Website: bh-photo
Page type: customer-info-address
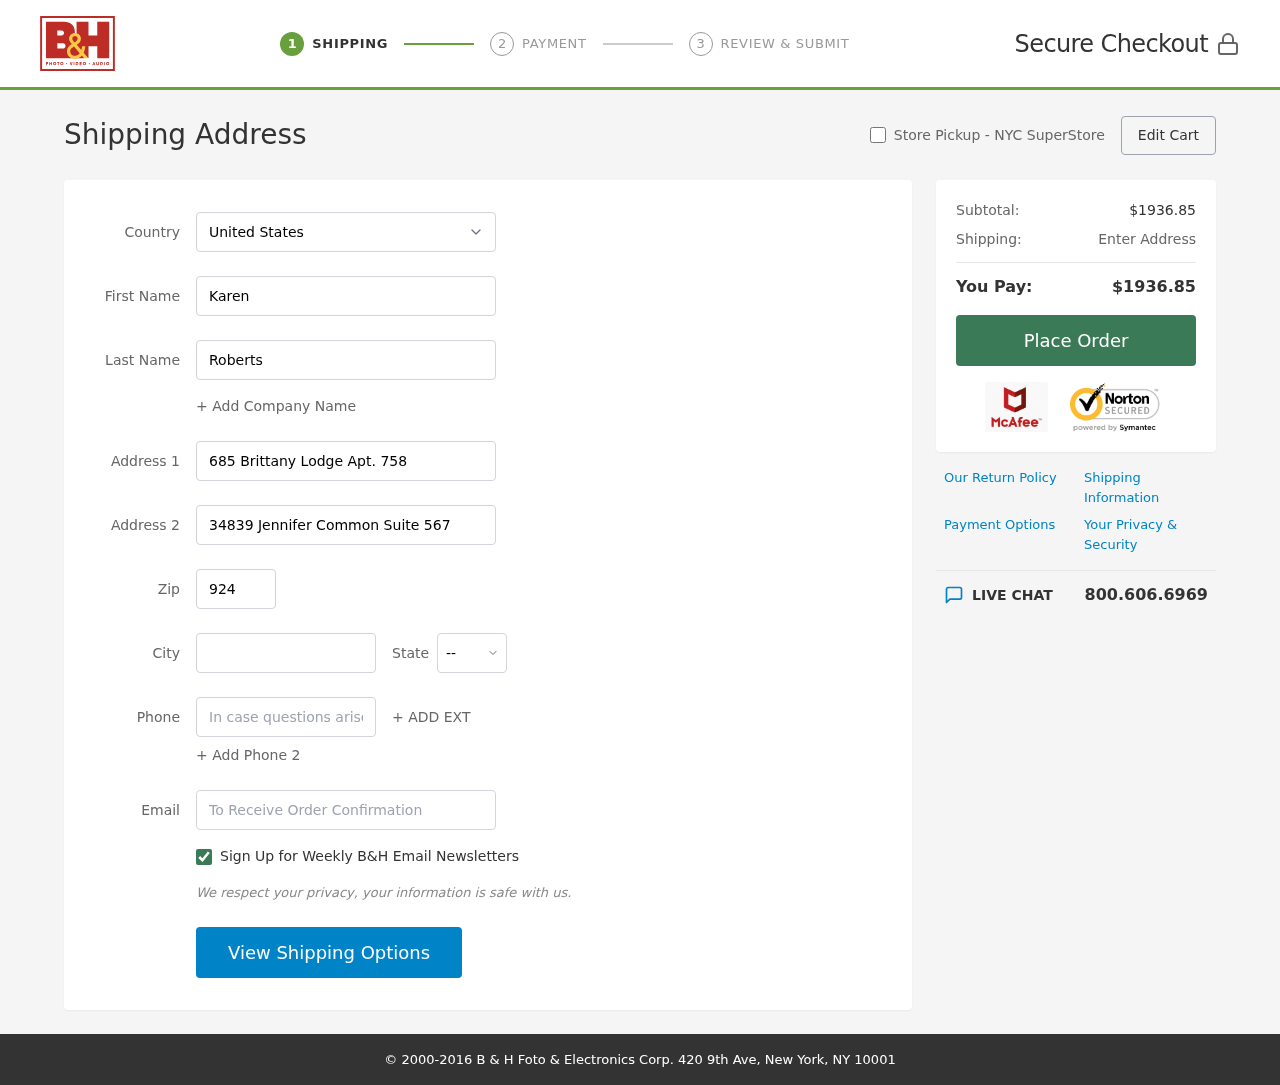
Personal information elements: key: PII_CITY
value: Collierberg
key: PII_COUNTRY
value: United States
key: PII_EMAIL
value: karen.roberts@gmail.com
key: PII_FIRSTNAME
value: Karen
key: PII_LASTNAME
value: Roberts
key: PII_PHONE
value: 9859730239
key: PII_POSTCODE
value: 92492
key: PII_STATE_ABBR
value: NV
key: PII_STREET
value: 685 Brittany Lodge Apt. 758
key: PII_STREET2
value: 34839 Jennifer Common Suite 567
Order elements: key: ORDER_SUBTOTAL
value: $1936.85
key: ORDER_TOTAL
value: $1936.85